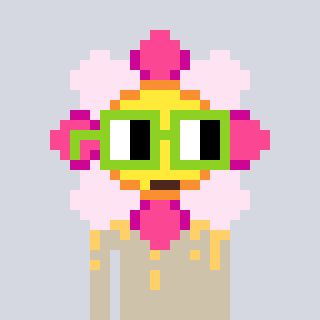
a pixel art character with square light green glasses, a flower-shaped head and a bege-colored body on a cool background